Interaction volume radius: 5 \u00c5
Interaction volume height: 15 \u00c5
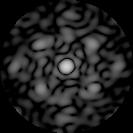
Disorder parameter: 0.5219